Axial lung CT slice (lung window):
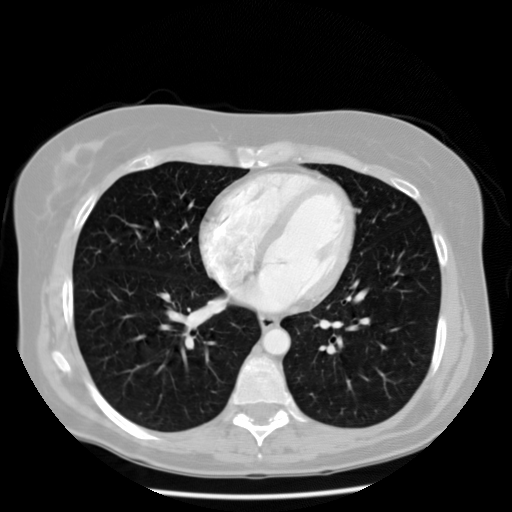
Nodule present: no